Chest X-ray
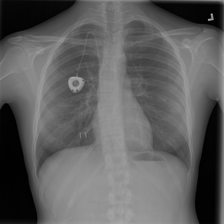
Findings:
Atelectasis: negative
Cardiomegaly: negative
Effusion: negative
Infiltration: negative
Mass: negative
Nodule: negative
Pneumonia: negative
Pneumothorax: negative
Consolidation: negative
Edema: negative
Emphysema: negative
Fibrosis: negative
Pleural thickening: negative
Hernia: negative